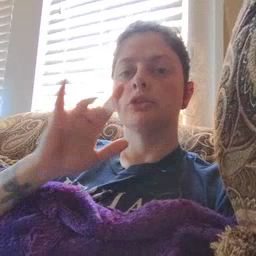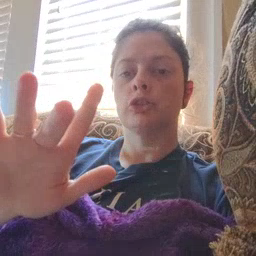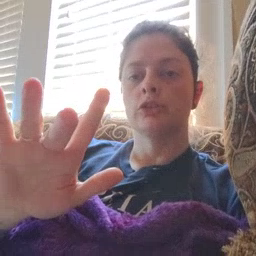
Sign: touch